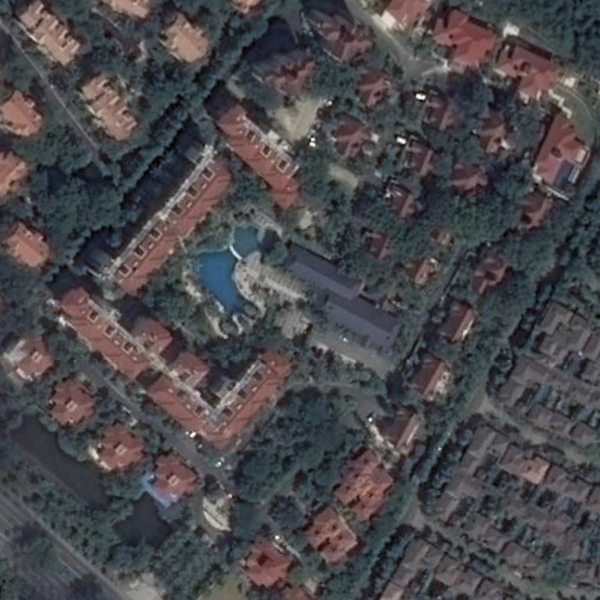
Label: Resort